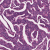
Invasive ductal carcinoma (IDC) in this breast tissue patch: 1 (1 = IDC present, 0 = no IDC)